Field crop: tomato
Growth stage: 1
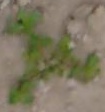
Species: portulaca